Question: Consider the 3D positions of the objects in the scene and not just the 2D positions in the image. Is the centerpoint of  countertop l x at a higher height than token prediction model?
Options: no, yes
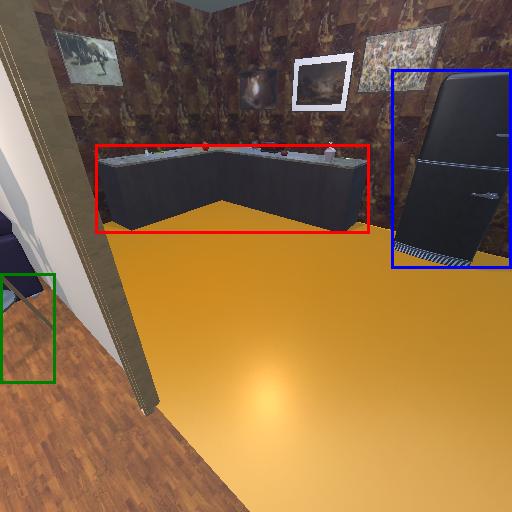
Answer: no